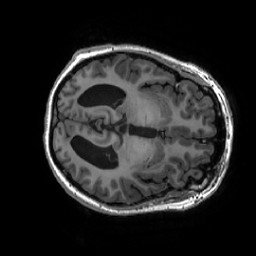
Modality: T1w
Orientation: axial
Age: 23
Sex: female
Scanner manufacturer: ge
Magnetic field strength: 3 T
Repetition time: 0.007348 s
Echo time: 0.003036 s